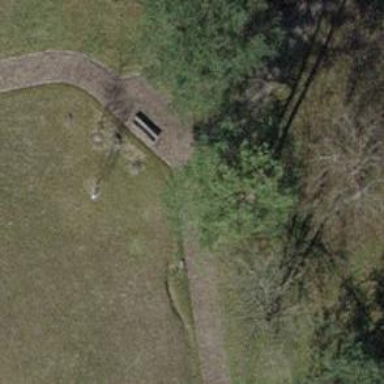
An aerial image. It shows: Brown bench in the vicinity.